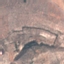
Land use / land cover: PermanentCrop